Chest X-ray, PA view. Patient: 41 years old, sex F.
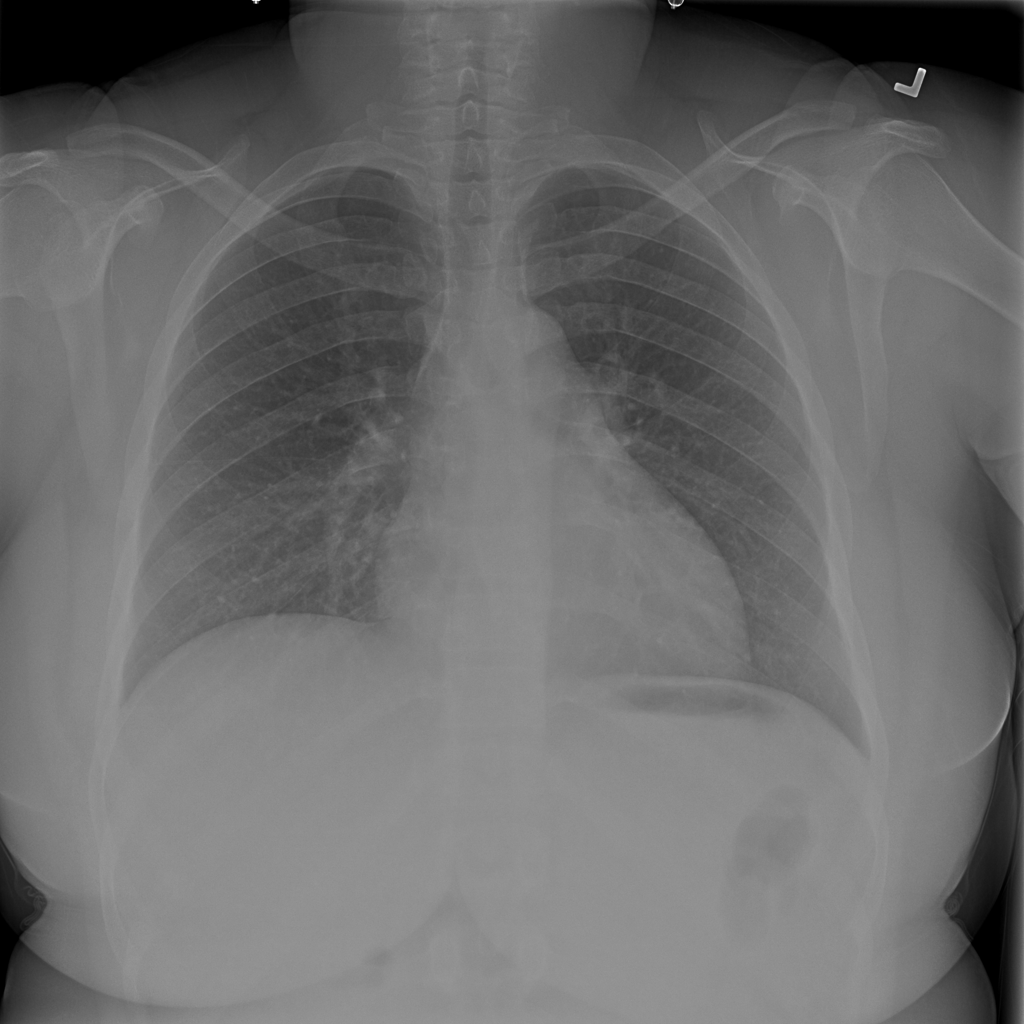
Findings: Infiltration